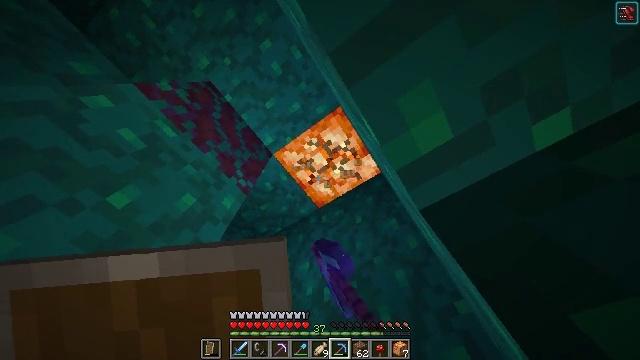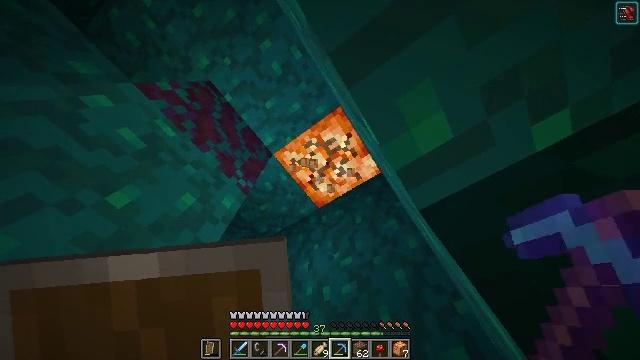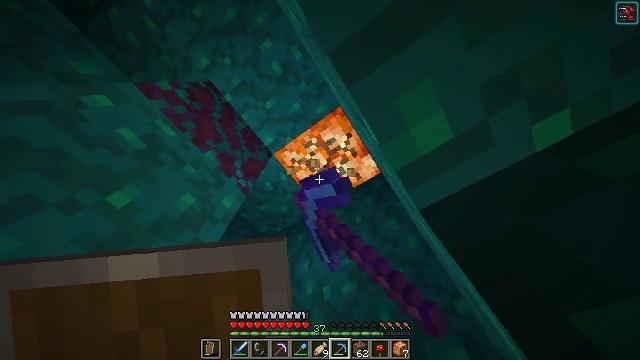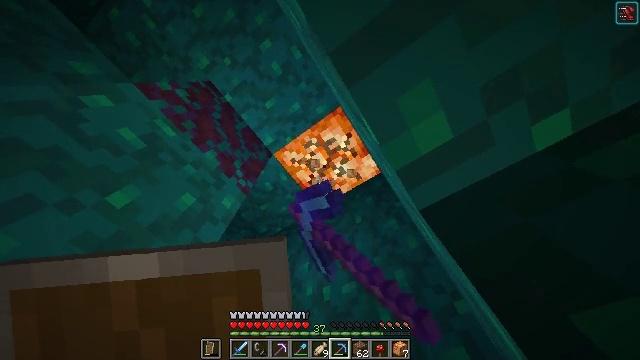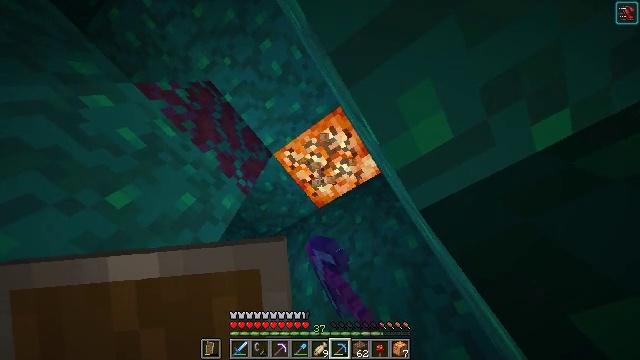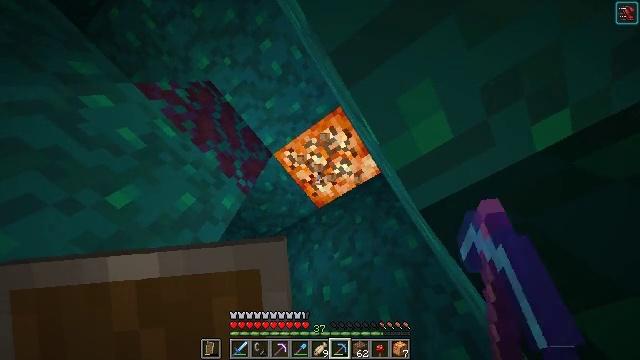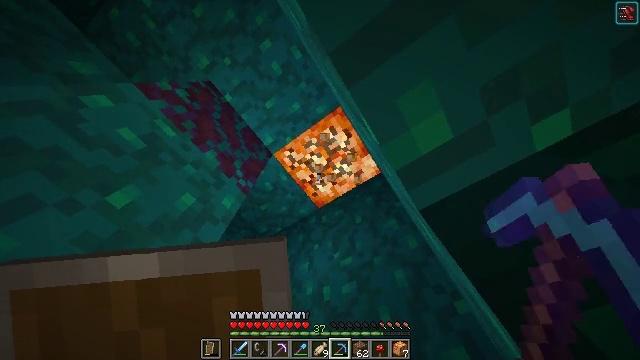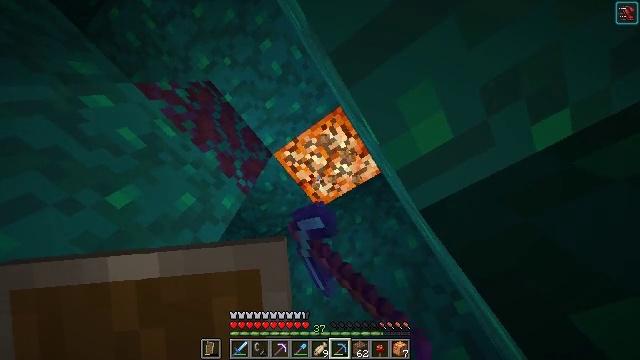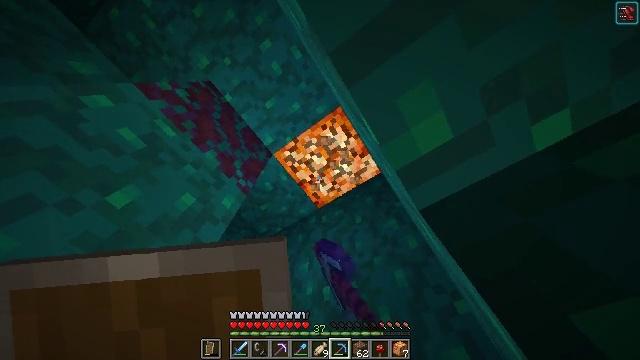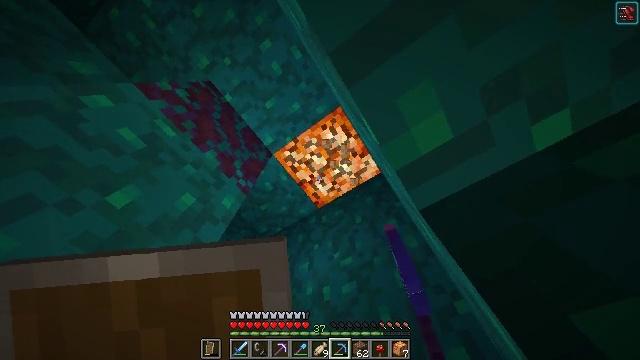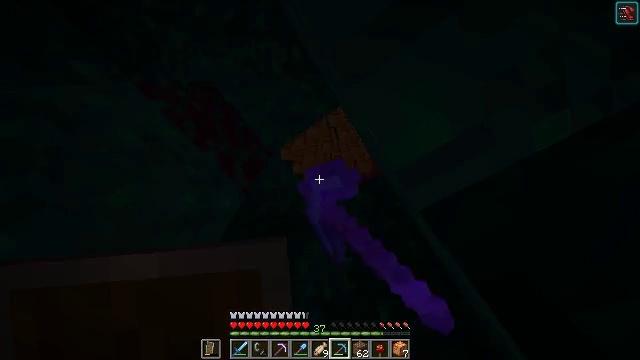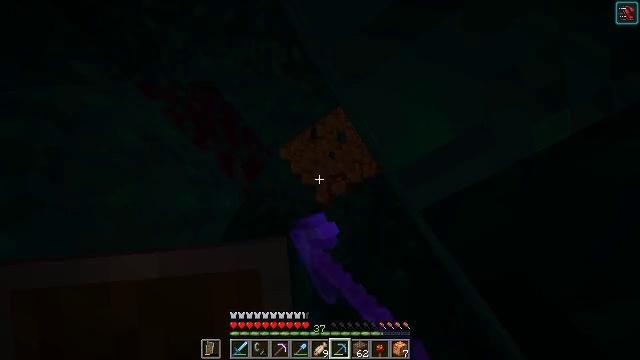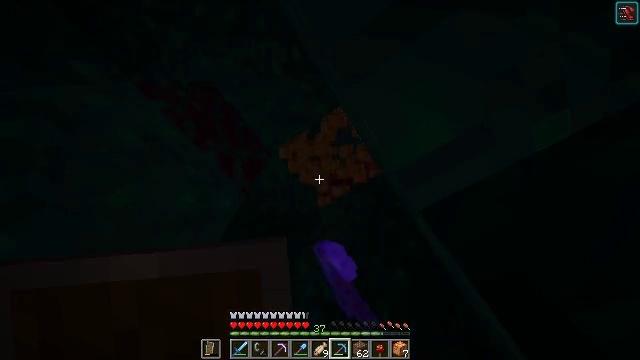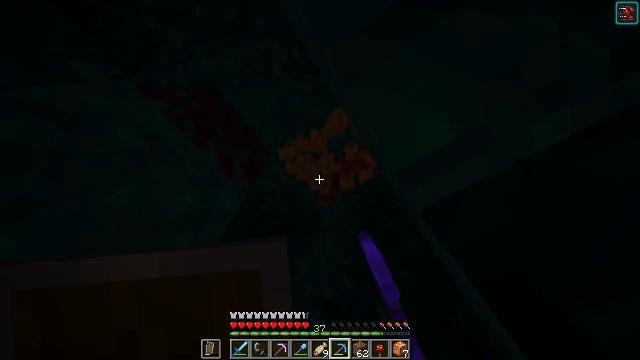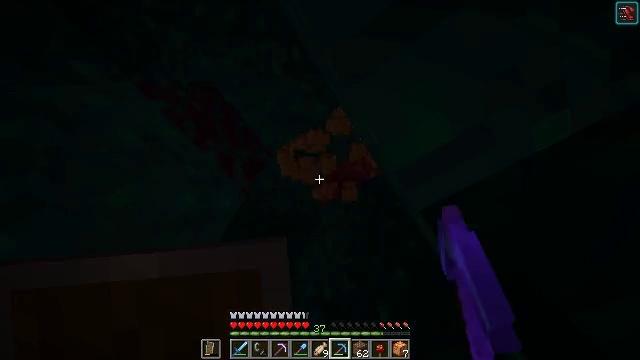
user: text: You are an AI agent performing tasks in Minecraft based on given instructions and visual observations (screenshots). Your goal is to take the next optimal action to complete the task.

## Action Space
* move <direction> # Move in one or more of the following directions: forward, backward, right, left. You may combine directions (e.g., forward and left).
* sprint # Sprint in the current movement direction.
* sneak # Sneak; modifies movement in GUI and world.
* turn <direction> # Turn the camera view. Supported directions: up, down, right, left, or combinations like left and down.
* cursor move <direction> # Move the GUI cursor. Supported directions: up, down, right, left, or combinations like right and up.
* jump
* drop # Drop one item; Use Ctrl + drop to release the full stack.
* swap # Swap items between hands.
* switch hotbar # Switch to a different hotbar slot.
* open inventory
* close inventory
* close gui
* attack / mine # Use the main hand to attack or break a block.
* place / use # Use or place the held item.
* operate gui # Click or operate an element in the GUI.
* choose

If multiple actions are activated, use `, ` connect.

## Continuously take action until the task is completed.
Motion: motion action
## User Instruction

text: Retrieve shroomlight for lighting purposes.
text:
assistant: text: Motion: attack / mine
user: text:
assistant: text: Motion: attack / mine
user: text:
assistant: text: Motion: attack / mine
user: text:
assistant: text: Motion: attack / mine
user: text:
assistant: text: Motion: attack / mine
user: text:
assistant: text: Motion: attack / mine
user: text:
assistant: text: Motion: attack / mine
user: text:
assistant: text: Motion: attack / mine
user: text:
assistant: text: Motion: attack / mine
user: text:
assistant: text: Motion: attack / mine
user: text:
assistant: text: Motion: attack / mine
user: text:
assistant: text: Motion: attack / mine
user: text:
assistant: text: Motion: attack / mine
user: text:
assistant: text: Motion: attack / mine
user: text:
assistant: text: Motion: attack / mine